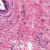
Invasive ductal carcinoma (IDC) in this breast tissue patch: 1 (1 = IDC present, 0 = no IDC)